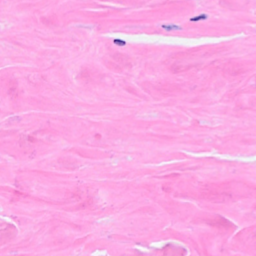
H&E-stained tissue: Breast